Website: crate-barrel
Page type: account-selection
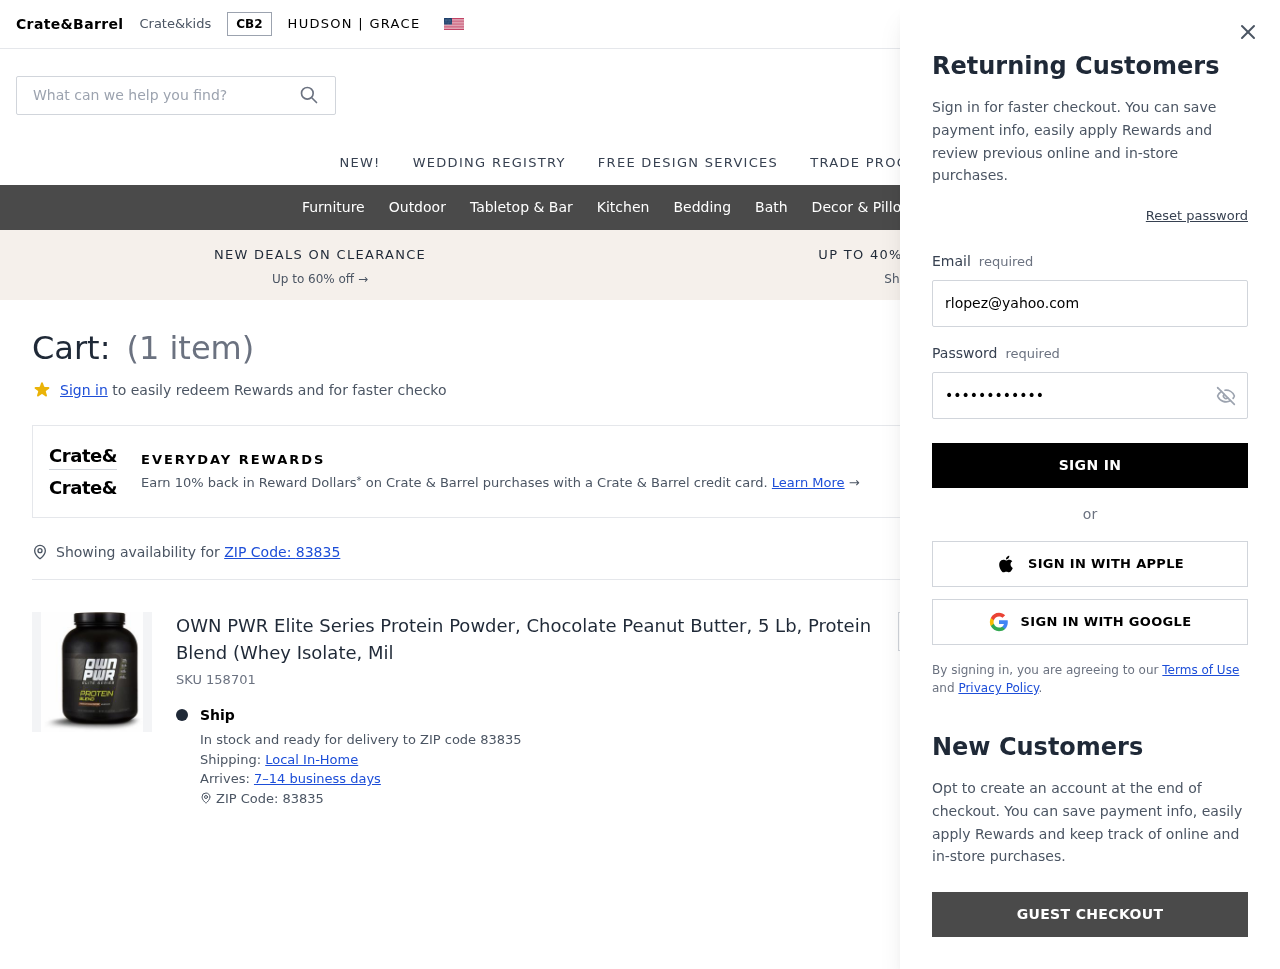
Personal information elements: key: PII_EMAIL
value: rlopez@yahoo.com
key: PII_POSTCODE
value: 83835
Product elements: key: PRODUCT1_NAME
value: OWN PWR Elite Series Protein Powder, Chocolate Peanut Butter, 5 Lb, Protein Blend (Whey Isolate, Mil
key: PRODUCT1_QUANTITY
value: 1
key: PRODUCT1_SKU
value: SKU 158701
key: PRODUCT1_ORIGINAL_PRICE
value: $44.74
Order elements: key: ORDER_NUM_ITEMS
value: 1
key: ORDER_SUBTOTAL
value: $35.79
Search elements: key: HEADER_SEARCH
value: What can we help you find?